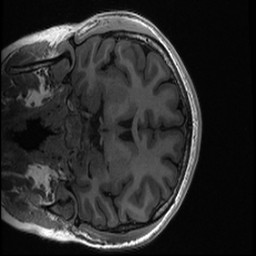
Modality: T1w
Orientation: coronal
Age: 21
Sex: female